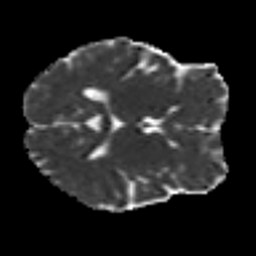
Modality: MD
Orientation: axial
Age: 30
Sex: female
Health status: healthy
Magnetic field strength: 3 T
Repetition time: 8.4 s
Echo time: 0.0926 s